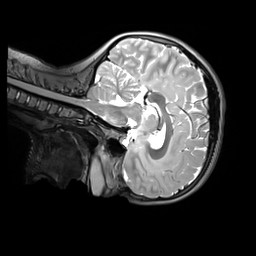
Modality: T2w
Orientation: sagittal
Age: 11
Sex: female
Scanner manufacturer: siemens
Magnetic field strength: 3 T
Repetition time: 3.2 s
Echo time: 0.408 s